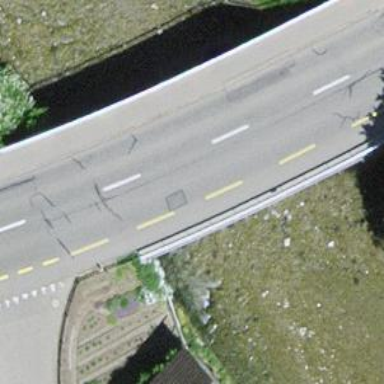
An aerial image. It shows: Primary highway bridge with asphalt surface. There are separate sidewalks and cycle lanes on both sides of the road.